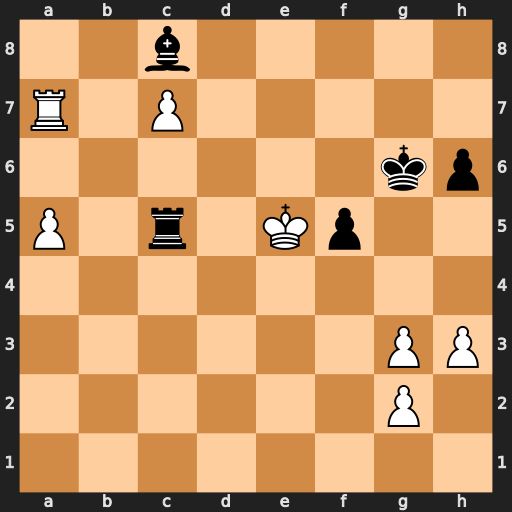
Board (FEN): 2b5/R1P5/6kp/P1r1Kp2/8/6PP/6P1/8
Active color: w
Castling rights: -
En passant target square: -
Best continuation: Kd6 Rc1 Ra8